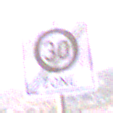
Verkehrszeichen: EndeZone30
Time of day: Dawn
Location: Outdoor (RoadRail)
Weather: Clear
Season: NotSpecified
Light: Natural